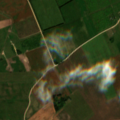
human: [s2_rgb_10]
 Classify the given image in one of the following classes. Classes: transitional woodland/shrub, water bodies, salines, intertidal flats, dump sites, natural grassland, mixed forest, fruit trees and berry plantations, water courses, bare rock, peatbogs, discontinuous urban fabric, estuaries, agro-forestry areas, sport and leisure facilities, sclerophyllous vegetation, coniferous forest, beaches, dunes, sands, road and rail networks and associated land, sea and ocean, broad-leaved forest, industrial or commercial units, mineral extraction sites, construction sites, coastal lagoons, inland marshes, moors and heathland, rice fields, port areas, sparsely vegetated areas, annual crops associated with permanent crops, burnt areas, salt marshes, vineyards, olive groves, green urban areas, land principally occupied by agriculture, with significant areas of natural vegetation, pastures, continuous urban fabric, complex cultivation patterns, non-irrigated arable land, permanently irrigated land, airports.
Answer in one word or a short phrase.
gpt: non-irrigated arable land, fruit trees and berry plantations, pastures